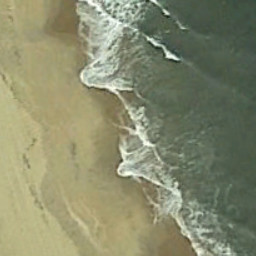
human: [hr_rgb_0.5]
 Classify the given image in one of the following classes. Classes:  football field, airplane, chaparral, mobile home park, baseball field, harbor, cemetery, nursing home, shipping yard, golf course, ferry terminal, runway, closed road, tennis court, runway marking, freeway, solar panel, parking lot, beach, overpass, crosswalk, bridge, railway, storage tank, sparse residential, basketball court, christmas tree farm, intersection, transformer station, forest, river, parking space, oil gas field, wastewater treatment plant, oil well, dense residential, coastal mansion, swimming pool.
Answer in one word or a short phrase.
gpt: beach